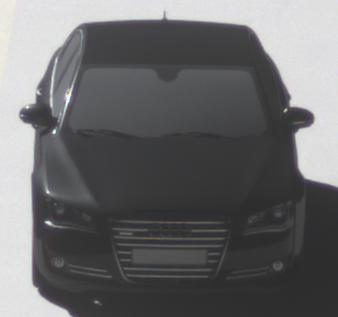
Make: Audi
Model: A8 D4
Model produced from: 2009
Model produced until: 2017
Doors: 4
Color: black
Road condition: dry road
Daytime: midday
Contrast: high contrast